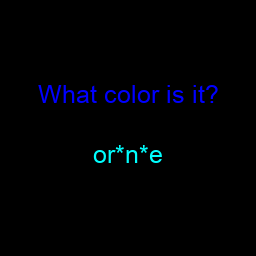
Color: cyan
Color name shown: orange
Background color: black
Question text color: blue